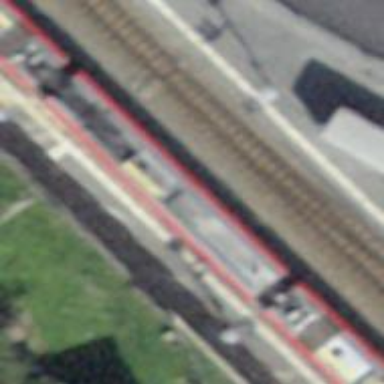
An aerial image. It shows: Railway switch.